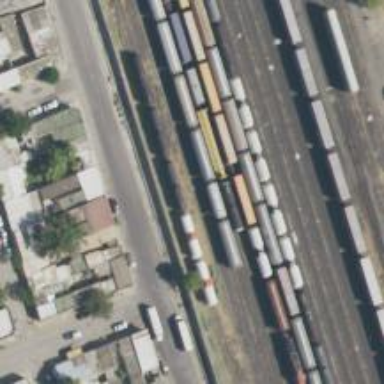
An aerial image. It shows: Railway siding with rails.